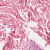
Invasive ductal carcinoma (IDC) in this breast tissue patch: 0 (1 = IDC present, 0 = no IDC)